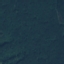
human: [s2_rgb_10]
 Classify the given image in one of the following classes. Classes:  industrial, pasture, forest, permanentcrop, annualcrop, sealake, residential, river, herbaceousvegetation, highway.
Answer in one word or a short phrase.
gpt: Forest